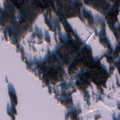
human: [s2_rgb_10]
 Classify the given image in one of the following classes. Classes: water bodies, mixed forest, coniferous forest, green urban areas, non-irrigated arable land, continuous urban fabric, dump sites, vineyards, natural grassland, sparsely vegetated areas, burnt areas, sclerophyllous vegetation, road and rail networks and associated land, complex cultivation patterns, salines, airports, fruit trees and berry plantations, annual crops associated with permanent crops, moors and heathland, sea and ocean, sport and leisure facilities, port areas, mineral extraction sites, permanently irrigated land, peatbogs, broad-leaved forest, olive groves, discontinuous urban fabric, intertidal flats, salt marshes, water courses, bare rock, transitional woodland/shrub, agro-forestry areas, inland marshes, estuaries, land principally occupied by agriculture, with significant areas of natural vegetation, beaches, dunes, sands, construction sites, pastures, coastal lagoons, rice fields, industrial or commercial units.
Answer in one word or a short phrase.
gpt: land principally occupied by agriculture, with significant areas of natural vegetation, broad-leaved forest, coniferous forest, mixed forest, water bodies